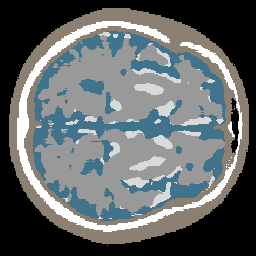
Label: no_lesion